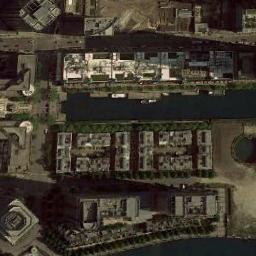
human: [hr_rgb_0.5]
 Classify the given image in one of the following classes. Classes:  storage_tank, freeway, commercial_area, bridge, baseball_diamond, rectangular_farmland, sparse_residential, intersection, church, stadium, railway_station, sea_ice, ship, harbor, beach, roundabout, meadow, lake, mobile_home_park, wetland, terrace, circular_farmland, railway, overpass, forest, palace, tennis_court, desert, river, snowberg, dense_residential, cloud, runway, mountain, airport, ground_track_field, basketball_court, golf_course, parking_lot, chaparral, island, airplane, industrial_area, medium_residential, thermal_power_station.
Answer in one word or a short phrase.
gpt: commercial_area